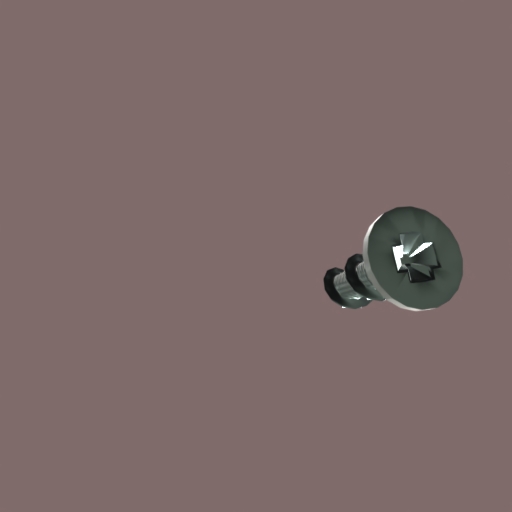
Label: screw